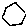
Label: hexagon